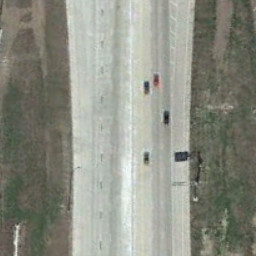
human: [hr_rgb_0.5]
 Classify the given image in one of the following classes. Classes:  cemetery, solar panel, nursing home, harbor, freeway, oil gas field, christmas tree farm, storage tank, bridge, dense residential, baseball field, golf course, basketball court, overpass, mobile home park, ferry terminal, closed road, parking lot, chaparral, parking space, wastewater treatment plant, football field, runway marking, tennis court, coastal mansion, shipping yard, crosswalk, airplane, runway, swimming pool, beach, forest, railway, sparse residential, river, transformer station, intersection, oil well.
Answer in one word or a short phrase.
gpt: freeway